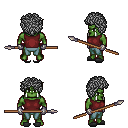
a pixel art fantasy rpg character, male body template, orc, green skin, maroon sleeveless shirt, teal pants, gray curly afro hairstyle, metal gloves, gray slippers, spear, four views (front, back, left, right), 2x2 character sprite sheet, small pixel art, hard edges, no anti-aliasing